Question: In my application appearing very strange problem.
I am using Action Bar with the help of "import android.support.v7.app.ActionBar;
import android.support.v7.app.ActionBarActivity;"
Now issue is same menu appearing two times. one is at top and second is at bottom. I want that menu at only top area.
Below is the screenshot for your reference.

My code for setting Action Bar is here:
'''
ActionBar actionBar = getSupportActionBar();
actionBar.setNavigationMode(ActionBar.NAVIGATION_MODE_STANDARD);
actionBar.setDisplayShowTitleEnabled(true);
actionBar.setTitle(title);
if(isBackToHome)
actionBar.setDisplayHomeAsUpEnabled(true);
else{
actionBar.setDisplayHomeAsUpEnabled(false);
actionBar.setHomeButtonEnabled(false);
}
'''
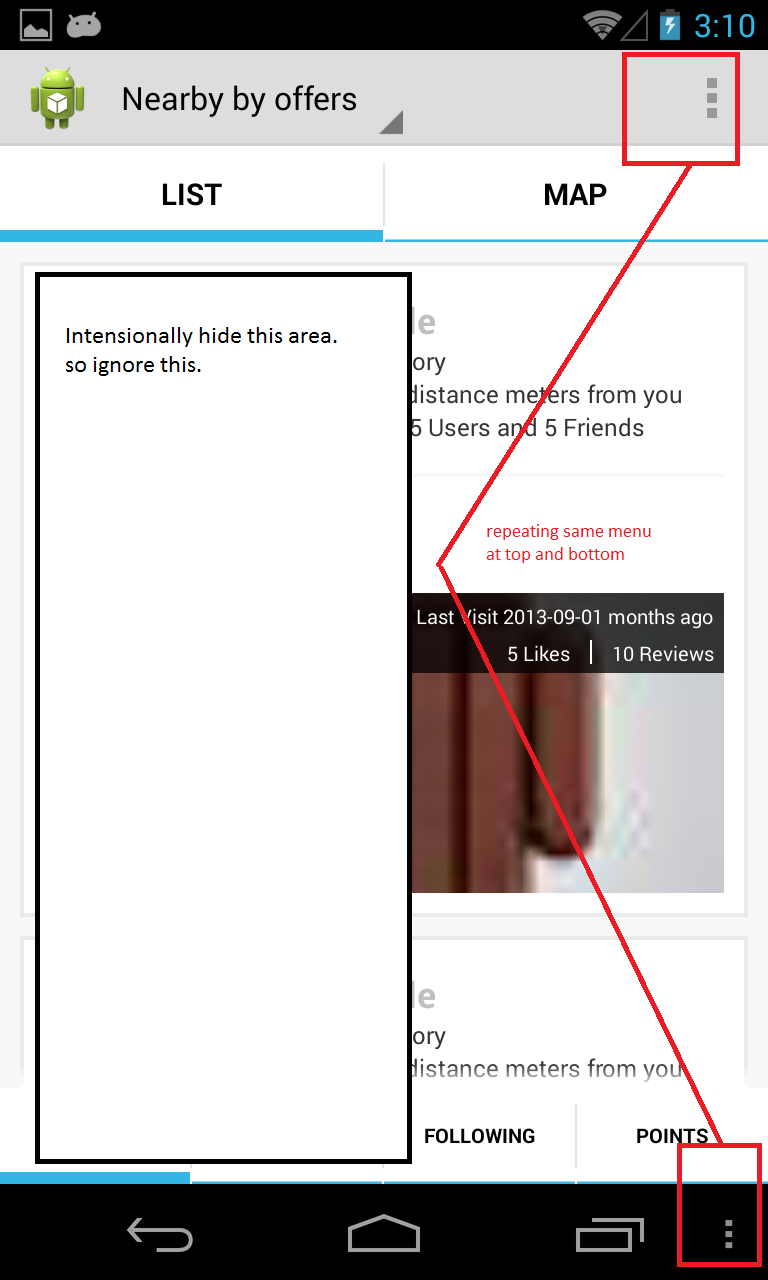
Answer: Just set the targetSdkVersion to 14 or above in your 'ApplicationManafest'